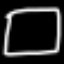
Label: square